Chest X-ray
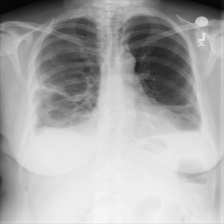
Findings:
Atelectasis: positive
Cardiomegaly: negative
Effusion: negative
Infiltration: negative
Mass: negative
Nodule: negative
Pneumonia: negative
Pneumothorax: positive
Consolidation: negative
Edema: negative
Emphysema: negative
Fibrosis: negative
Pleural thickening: positive
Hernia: negative